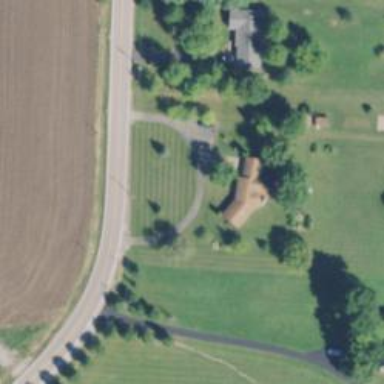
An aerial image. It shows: Driveway.